Question: i wonder if some of you know how to do something like this, in the part that says "swatches".
<URL>
They have this image:

and when you click an icon, it turns the color the icon is.
This mean a lot of space saved from having multiple images with diferent colors.
If someone knows how to make this effect, even with irregular images, please tell me in the comments!
Oh, and if you know how to do it with jquery, even better (i'm not so familiarized with js)
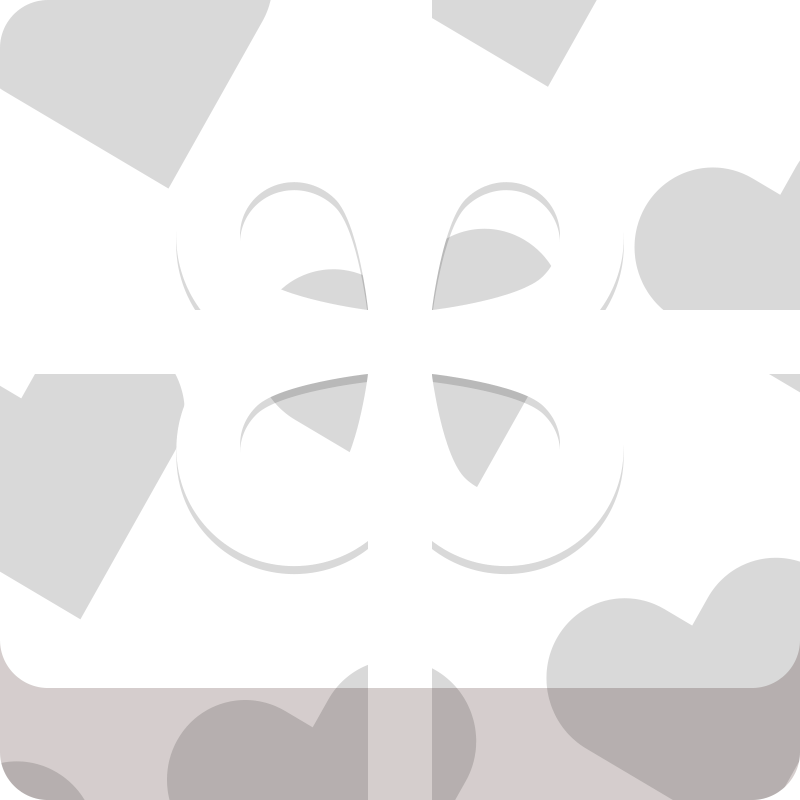
Answer: The original image is a transparent png. You can set the background color of the image to change the color like this: <URL>
## HTML
'''
<img id="present" src="http://i.stack.imgur.com/YPyIe.png" width="200">
<ul>
<li>
<button type="button" data-color="red">red</button>
</li>
<li>
<button type="button" data-color="blue">blue</button>
</li>
<li>
<button type="button" data-color="green">green</button>
</li>
<li>
<button type="button" data-color="orange">orange</button>
</li>
</ul>
'''
## Javascript
'''
$('button').on('click', function () {
$('#present').css('background-color', $(this).data('color'));
});
'''